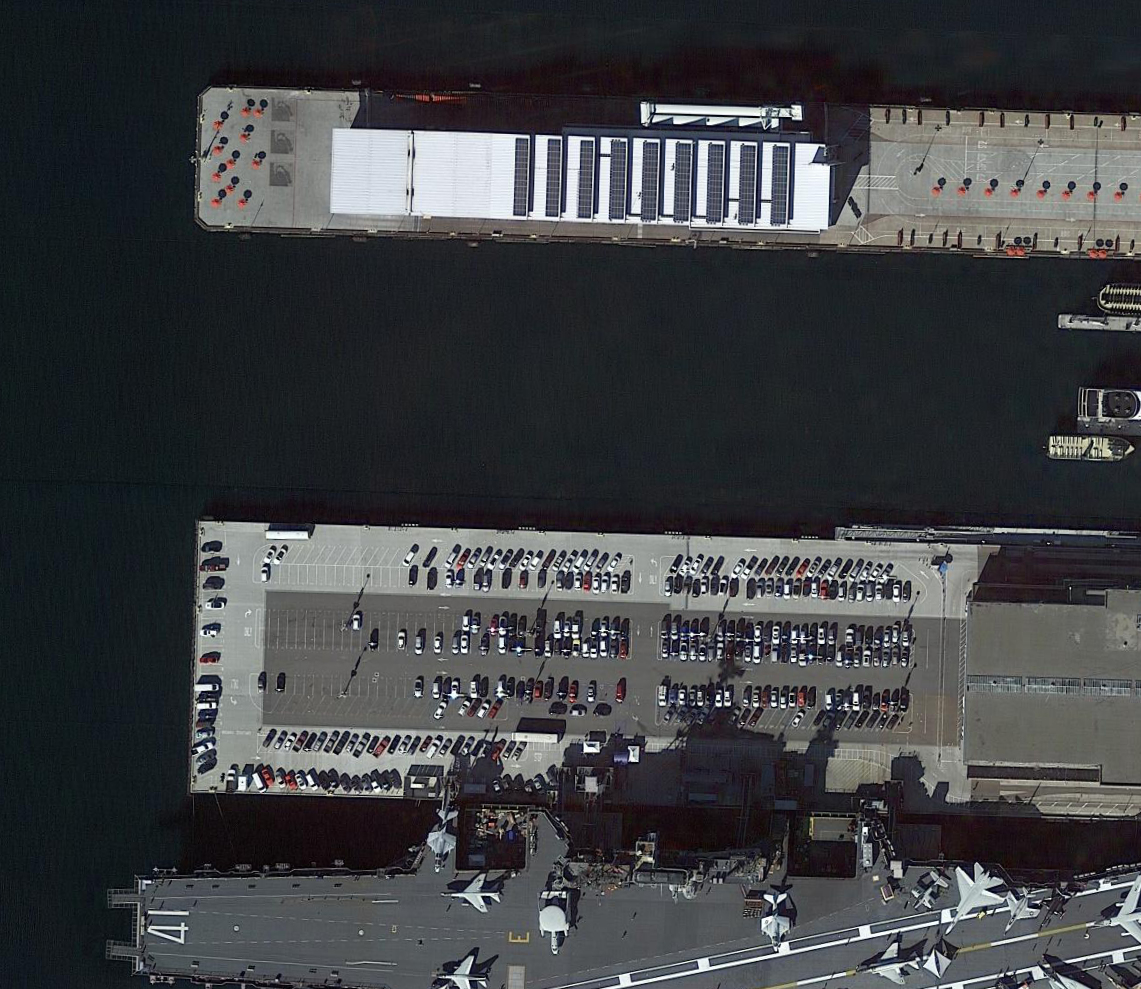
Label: aircraft_carrier